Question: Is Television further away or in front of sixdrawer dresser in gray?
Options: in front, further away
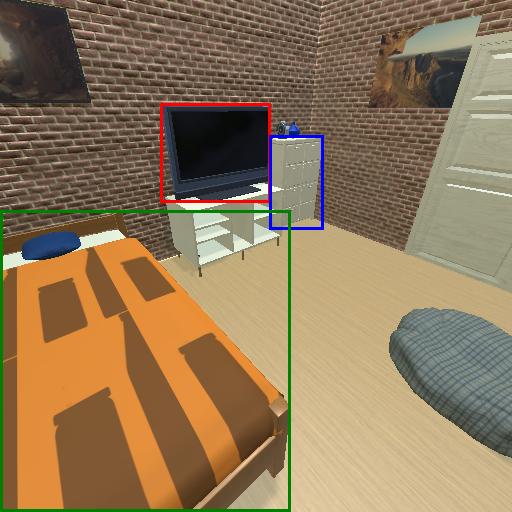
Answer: in front